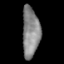
Tissue: skin
Cell type: Others
Senescence score: 0.7177
Nuclear area (px): 856
Mean DAPI intensity: 134.035